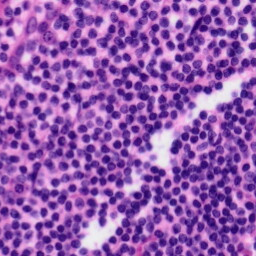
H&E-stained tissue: Tonsil